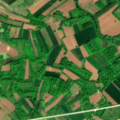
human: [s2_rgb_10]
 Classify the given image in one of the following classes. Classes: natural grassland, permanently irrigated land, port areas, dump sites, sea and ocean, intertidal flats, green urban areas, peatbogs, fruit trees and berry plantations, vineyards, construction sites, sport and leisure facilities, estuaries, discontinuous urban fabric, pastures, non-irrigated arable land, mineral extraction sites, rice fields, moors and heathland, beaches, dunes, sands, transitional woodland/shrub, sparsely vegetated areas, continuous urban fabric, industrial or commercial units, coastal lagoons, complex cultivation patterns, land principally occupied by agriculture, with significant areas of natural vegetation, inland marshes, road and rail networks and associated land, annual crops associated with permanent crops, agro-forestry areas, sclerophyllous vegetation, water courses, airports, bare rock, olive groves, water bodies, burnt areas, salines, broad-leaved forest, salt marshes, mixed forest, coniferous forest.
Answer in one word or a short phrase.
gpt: non-irrigated arable land, complex cultivation patterns, land principally occupied by agriculture, with significant areas of natural vegetation